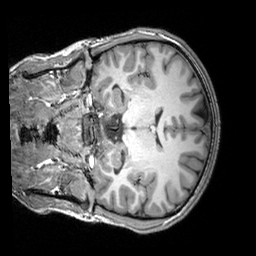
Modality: T1w
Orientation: coronal
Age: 19
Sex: male
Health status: healthy
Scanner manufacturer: siemens
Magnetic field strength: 3 T
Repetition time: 2.3 s
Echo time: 0.00303 s